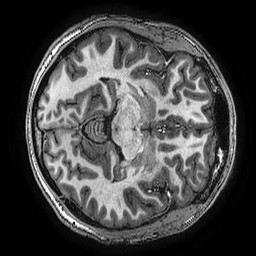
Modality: T1w
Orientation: axial
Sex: male
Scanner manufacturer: ge
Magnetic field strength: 3 T
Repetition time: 0.00766 s
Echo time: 0.003476 s